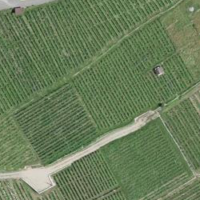
EUNIS habitat code: 40
Species observed at this site:
Medicago sativa